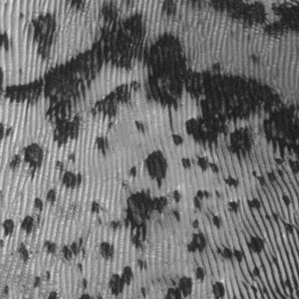
Label: frost